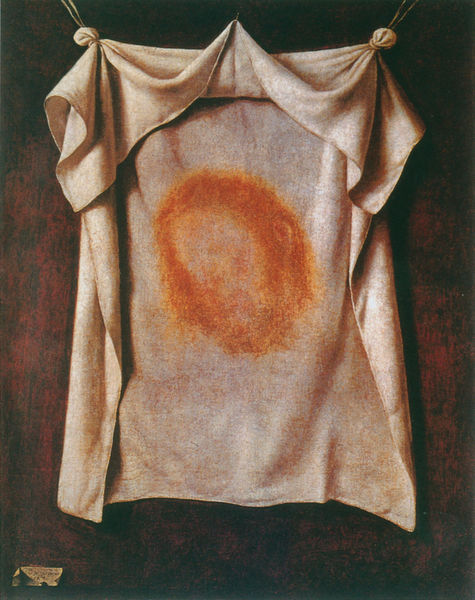
Titel: Santa Faz
Künstler: Francisco de Zurbarán
Institution: Museo Nacional de Escultura, Valladolid
Schlagwörter: gemälde, kopf, ocker, braun, haar, hintergrund, ohr, weiss, rot, tuch, falten, gesicht, knoten, niederlande, öl, kordeln, schnur, papier, ecke, weis, seile, kordel, nagel, leuchten, hängen, zettel, glaube, seil, hängend, christus, jesus, antlitz, gebunden, heilige, opfer, bänder, veronika, abdruck, grabtuch, schweisstuch, gehängt, knicken, heilige veronika, 1600, scweisstuch, trompe l'oiel, gesichtsabdruck, leuchtern